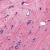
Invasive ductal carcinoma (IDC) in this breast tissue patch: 0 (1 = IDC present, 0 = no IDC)